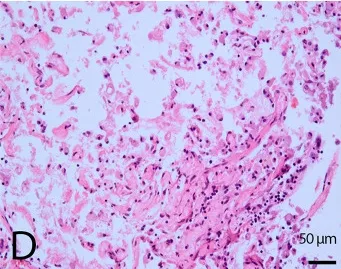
Findings from MRI and histological examination of spinal cord ischemia. Original magnification 20x.
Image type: pathology (h&e)